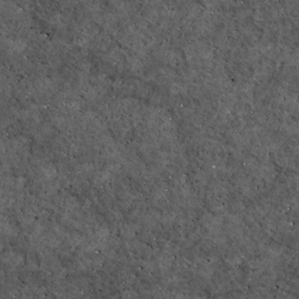
Label: non_frost